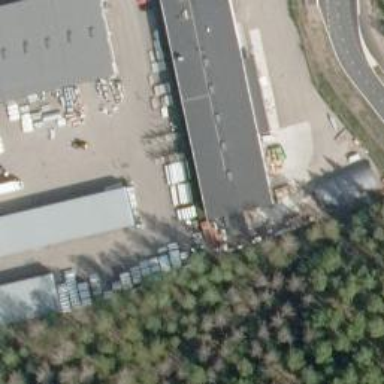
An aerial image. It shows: Warehouse building.